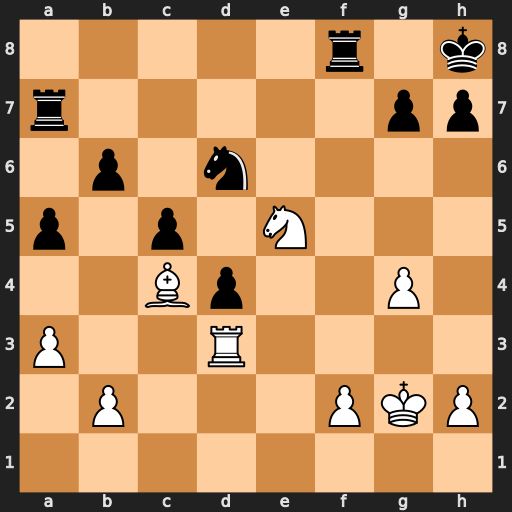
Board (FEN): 5r1k/r5pp/1p1n4/p1p1N3/2Bp2P1/P2R4/1P3PKP/8
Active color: w
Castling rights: -
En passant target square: -
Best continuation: Ng6+ hxg6 Rh3#